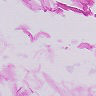
Metastatic tissue present: no